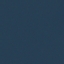
Land use / land cover class: SeaLake